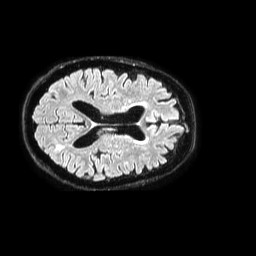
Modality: FLAIR
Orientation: axial
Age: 73
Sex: female
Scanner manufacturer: philips
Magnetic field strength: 1.5 T
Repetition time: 4.8 s
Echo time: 0.3317 s